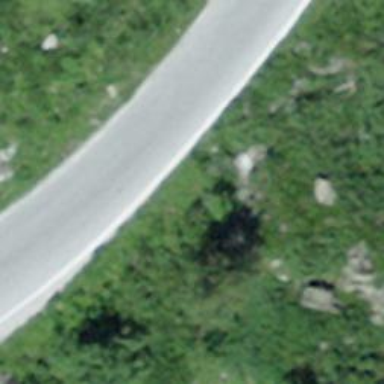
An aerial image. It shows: Unclassified road with asphalt surface.